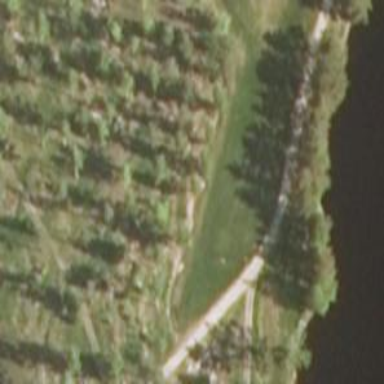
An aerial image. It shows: Hole on disc golf course.